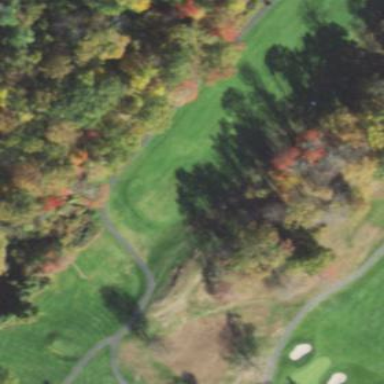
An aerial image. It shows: Sandy area is golf bunker.